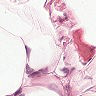
Metastatic tissue present: no